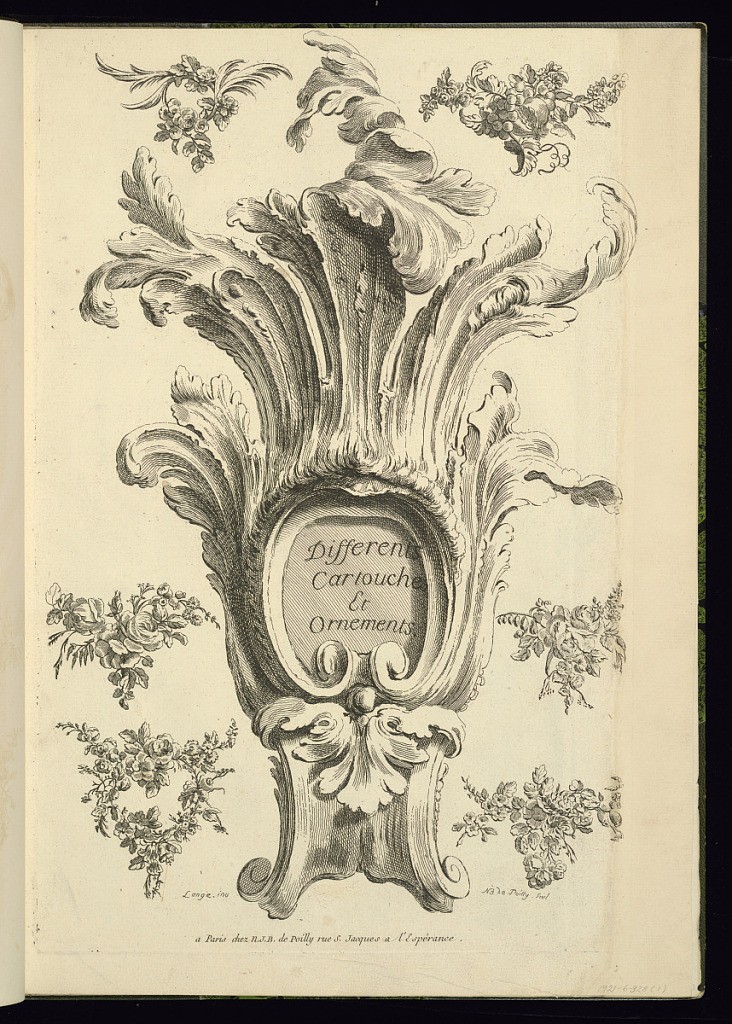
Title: Title Page
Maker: Lange, active 1730 – 1750
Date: mid- 18th century
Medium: Etching and engraving on laid paper
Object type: Print
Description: Title page for a series of ten plates. The title is lettered in the center within a cartouche of scrolling acanthus leaves, surrounded by six individual fleurons of flowers, leaves, fruit. The plate is signed.